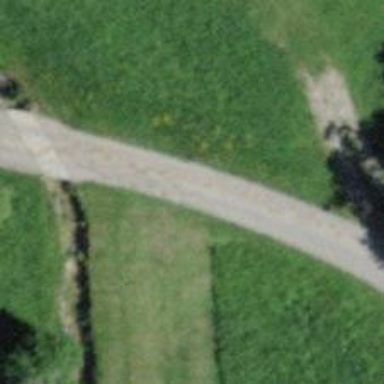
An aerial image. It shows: Asphalt alley used as service road.